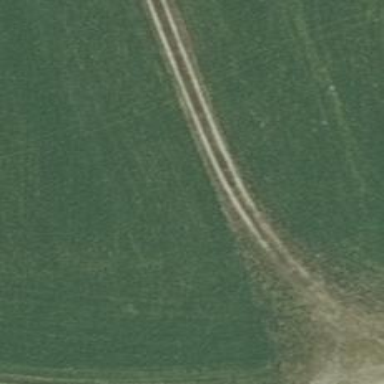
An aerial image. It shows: Gravel track with grade 2 quality.